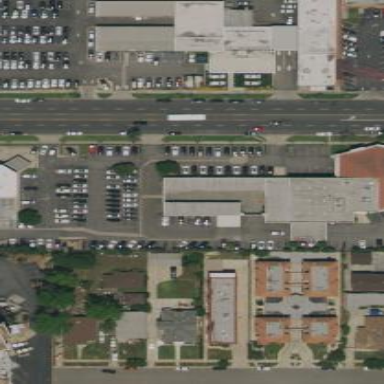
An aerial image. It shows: Commercial building used for car-related activities.